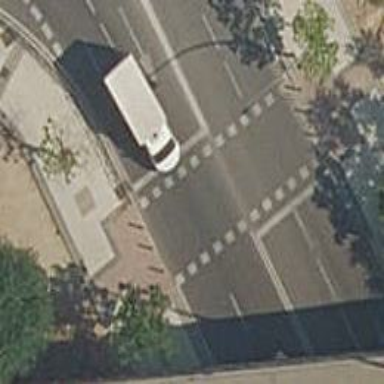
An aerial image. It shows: Road with traffic signals.